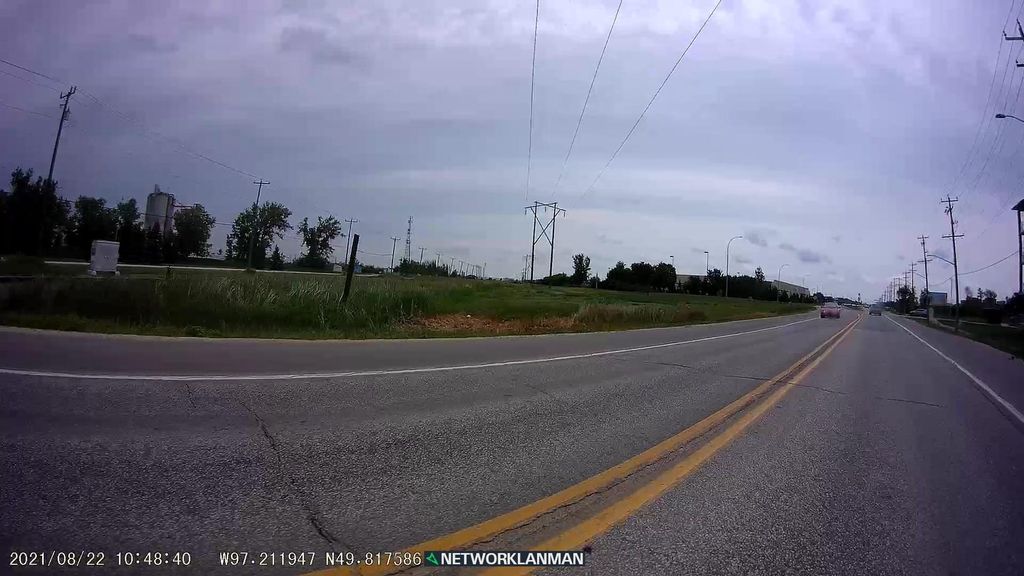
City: winnipeg